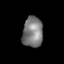
Tissue: lung
Cell type: Epithelial cells
Senescence score: 0.2057
Nuclear area (px): 608
Mean DAPI intensity: 123.954